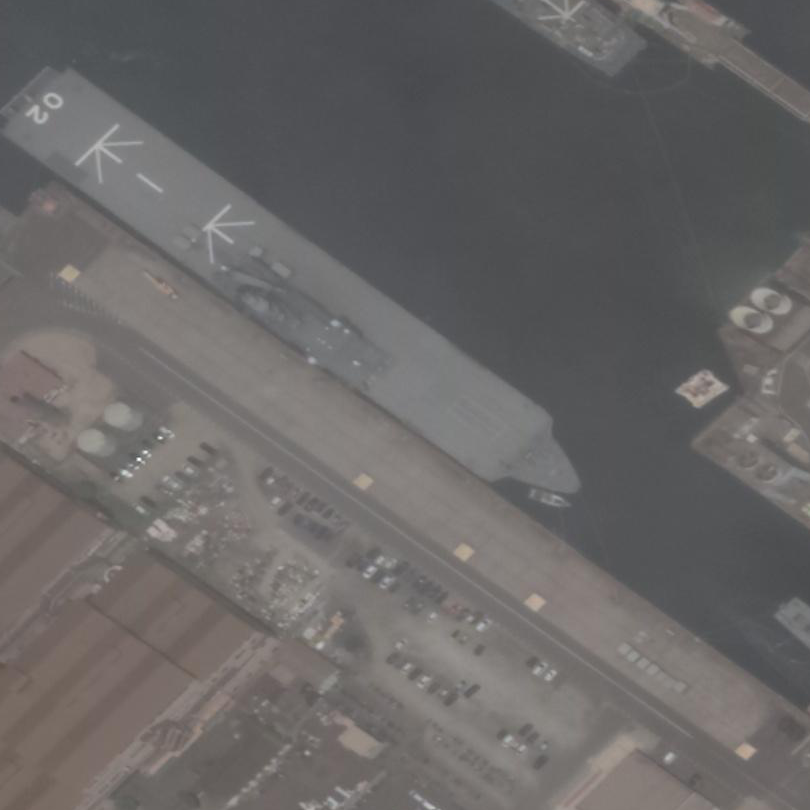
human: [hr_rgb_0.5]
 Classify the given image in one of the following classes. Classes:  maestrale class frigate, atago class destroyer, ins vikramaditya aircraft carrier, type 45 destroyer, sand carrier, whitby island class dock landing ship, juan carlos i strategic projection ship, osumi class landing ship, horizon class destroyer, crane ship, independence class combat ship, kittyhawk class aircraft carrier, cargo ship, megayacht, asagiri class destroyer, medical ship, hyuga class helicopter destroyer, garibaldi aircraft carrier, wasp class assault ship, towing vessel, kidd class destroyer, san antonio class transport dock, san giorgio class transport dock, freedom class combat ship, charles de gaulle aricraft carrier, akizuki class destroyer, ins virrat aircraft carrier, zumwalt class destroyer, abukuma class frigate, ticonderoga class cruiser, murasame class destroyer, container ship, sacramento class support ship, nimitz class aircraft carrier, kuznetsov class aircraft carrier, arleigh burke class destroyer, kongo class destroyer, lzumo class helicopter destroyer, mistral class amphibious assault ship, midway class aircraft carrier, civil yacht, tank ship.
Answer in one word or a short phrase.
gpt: Osumi class landing ship